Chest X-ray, PA view. Patient: 47 years old, sex F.
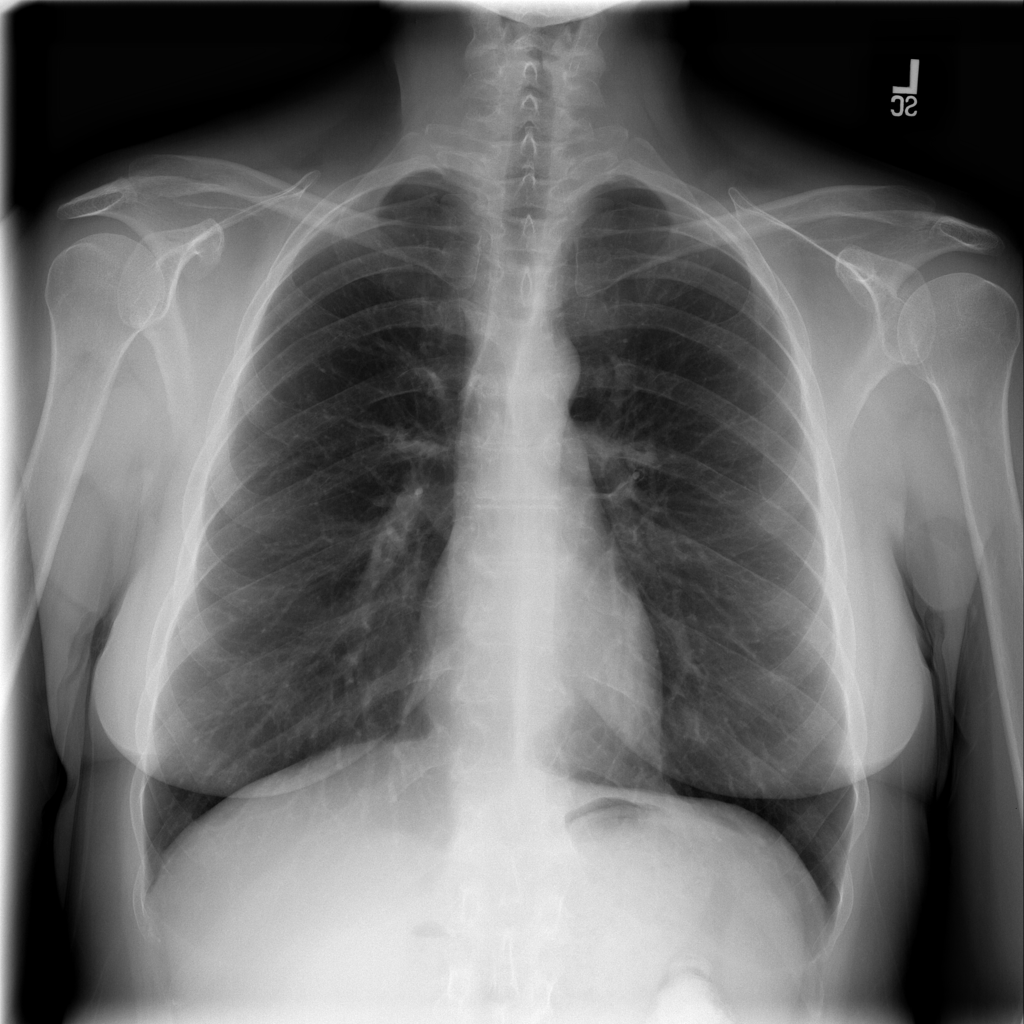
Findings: No Finding